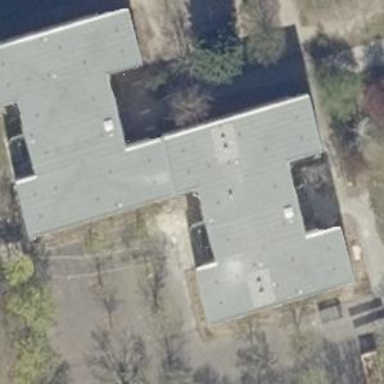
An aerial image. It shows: School building.